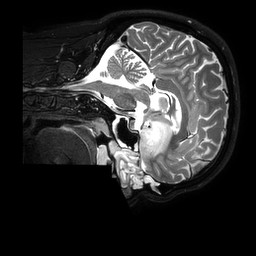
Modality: T2w
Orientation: sagittal
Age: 30
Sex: male
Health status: ill
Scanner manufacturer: philips
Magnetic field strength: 3 T
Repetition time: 3.5 s
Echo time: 0.3 s